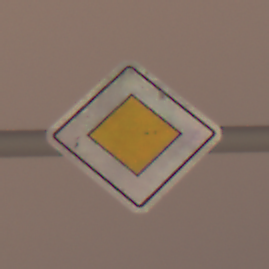
Verkehrszeichen: Vorfahrtsstrasse
Umgebung: Outdoor, Urban
Tageszeit: Night
Wetter: Overcast
Licht: Artificial
Jahreszeit: Winter
Kontrast: MediumContrast